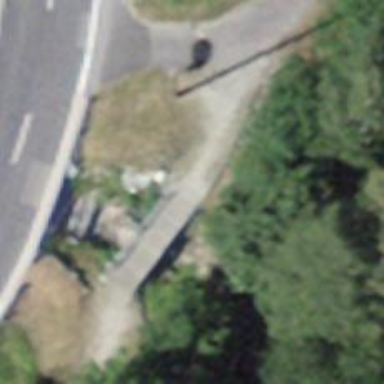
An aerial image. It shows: Ground path leading to bridge.